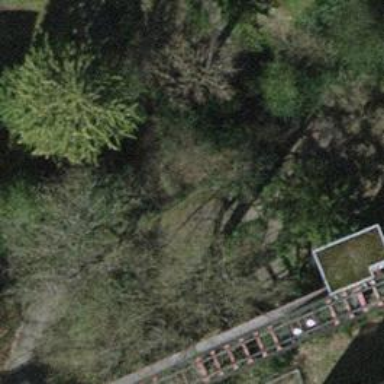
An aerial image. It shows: Bench.